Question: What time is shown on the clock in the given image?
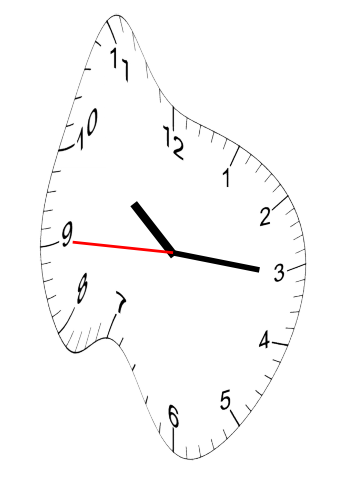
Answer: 10:15:45